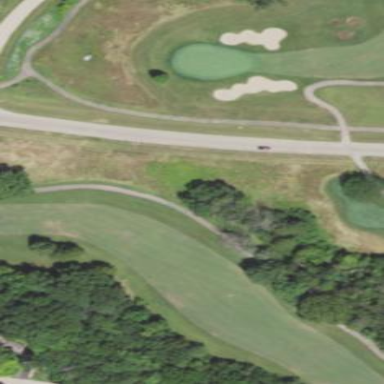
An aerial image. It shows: Golf fairway surrounded by grass.